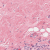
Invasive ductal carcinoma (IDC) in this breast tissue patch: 1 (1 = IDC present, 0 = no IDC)